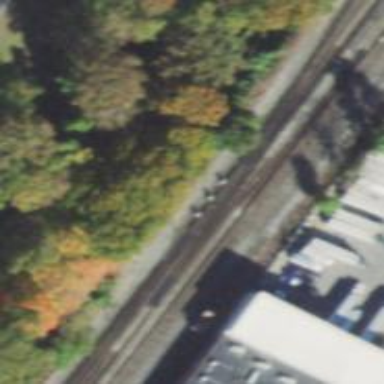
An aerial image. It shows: Electrified railway with rail tracks.